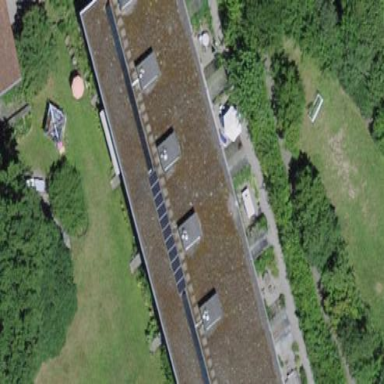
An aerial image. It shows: Flat roof terrace building.